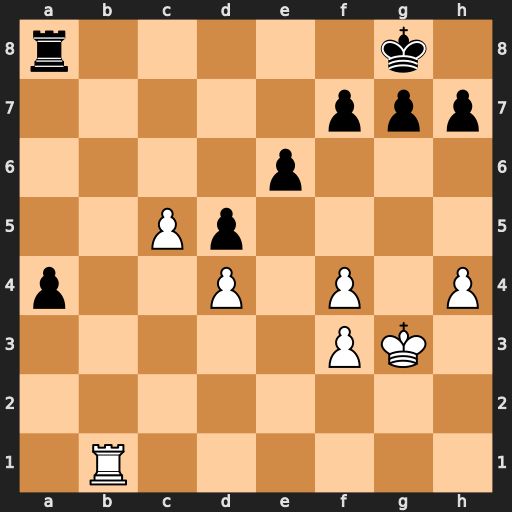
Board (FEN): r5k1/5ppp/4p3/2Pp4/p2P1P1P/5PK1/8/1R6
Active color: w
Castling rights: -
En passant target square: -
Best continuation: c6 Rc8 c7 Kf8 Rb8 Ke7 Rxc8